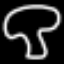
Label: mushroom